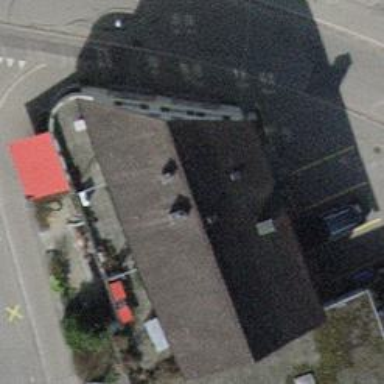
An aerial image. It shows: Bakery.